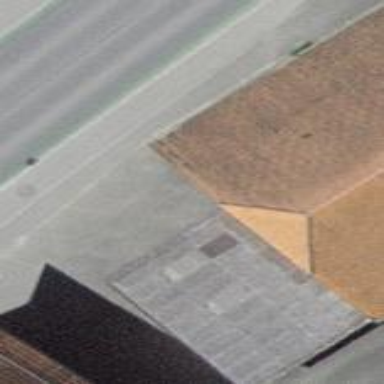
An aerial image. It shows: Garage building.